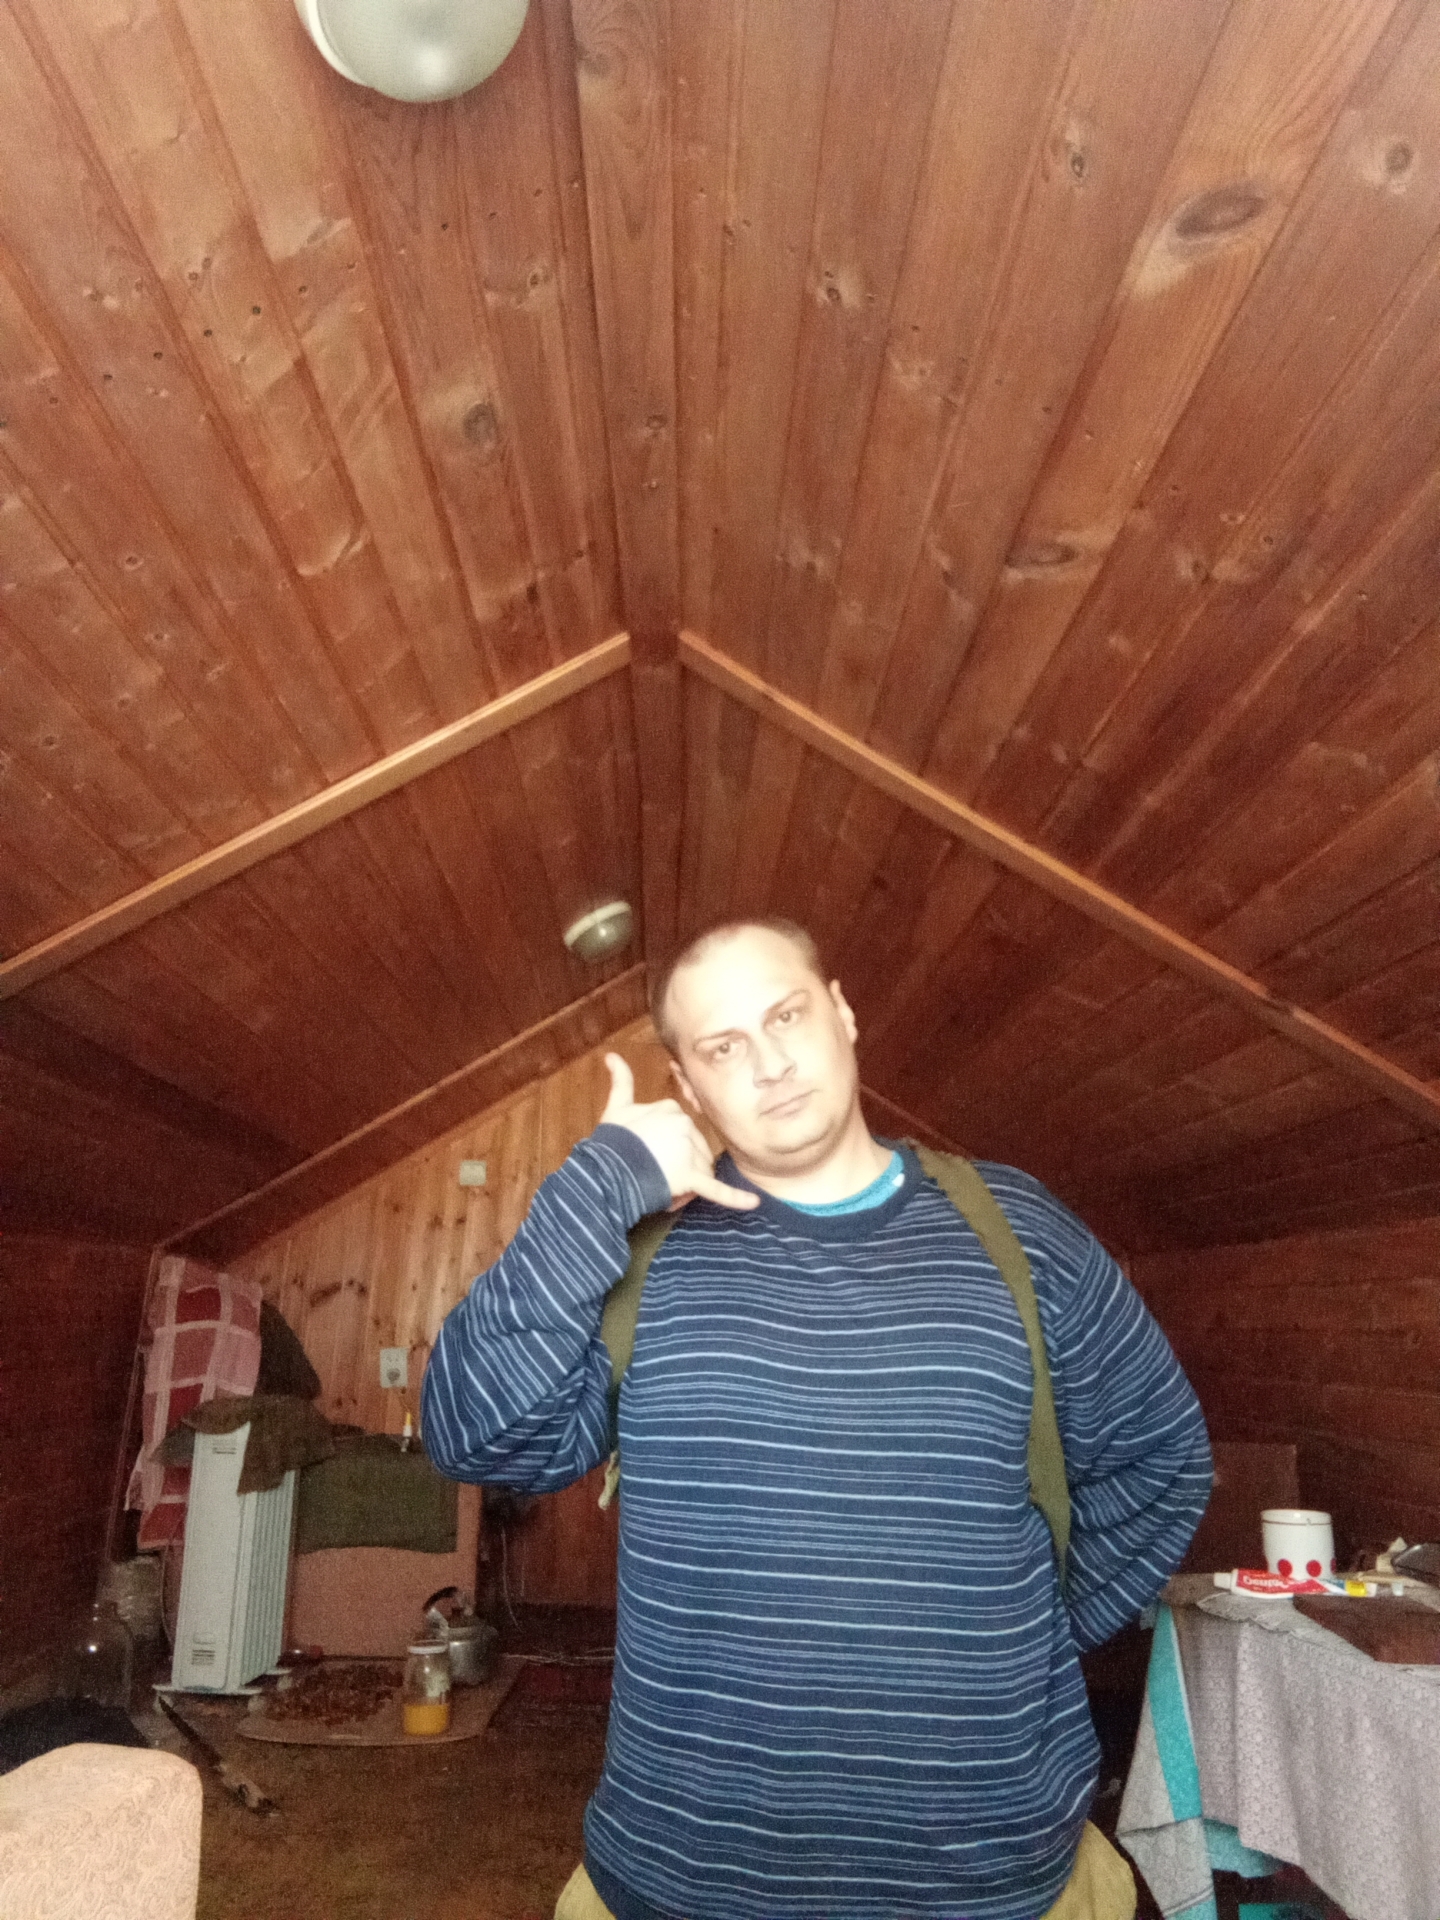
Label: noise